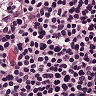
Metastatic tissue present: no